Question: This is sort of a subjective question, but I'd like to get some ideas on the best way to lay this out. I'll set up the situation for you.
I have a grid with a column that allows the user to "View Details" on a particular item. The grid also allows the user to select multiple rows and "View Details" on those items. When the user clicks "View Details", a Window will pop over the grid, with a form inside it and controls to navigate between the multiple items (if they selected multiple items).

I have no problem creating the Window, but I'm curious as to how to handle multiple "FormPanels", if that makes sense? Would I need to create another Panel inside the container Panel for each item they have selected, and then hide/show based on the active item (shown as "Item #1" in the dropdown)?
I'm thinking of it like a deck of cards in which you can navigate through, but I've never done something like this before. Also note that each item/card will be prepopulated with information from the grid, but that should be easy enough to do if I'm using the same Store.
Thoughts?
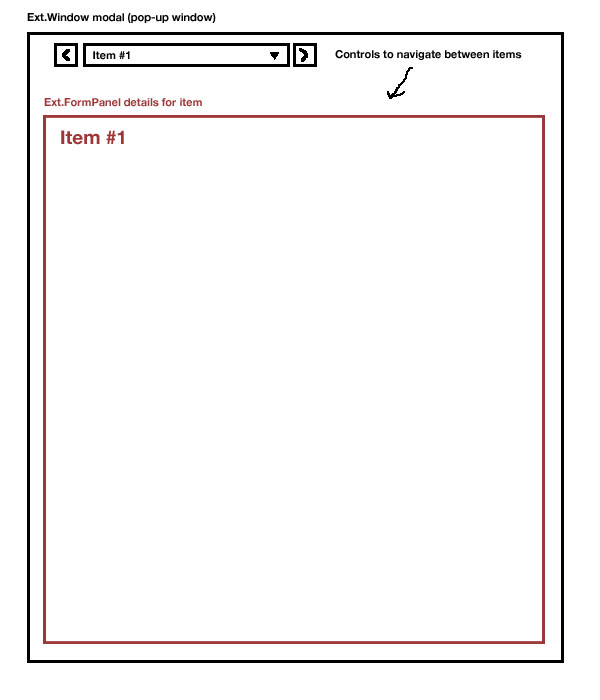
Answer: Yes you're right, and the layout you're looking for is the 'CardLayout'.
You can read about it in the API <URL>. The basic idea is like you said, a stack of cards that contain components, and you shuffle through them by calling the relevant methods.